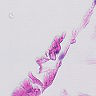
Metastatic tissue present: no